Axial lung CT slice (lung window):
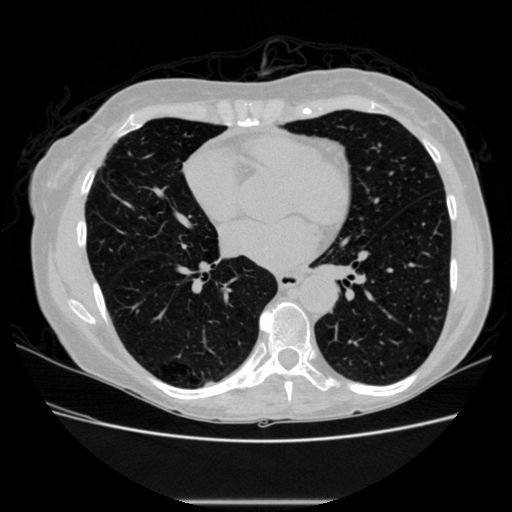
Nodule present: no